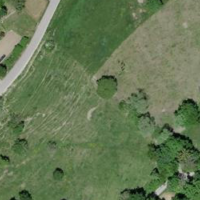
EUNIS habitat code: 52
Species observed at this site:
Lacerta agilis